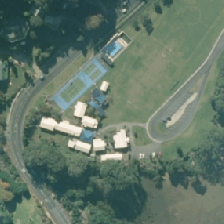
Land cover: urban_parkland